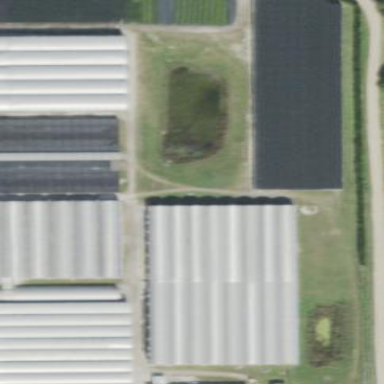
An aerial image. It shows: Area dedicated to greenhouse horticulture.